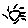
Label: sun